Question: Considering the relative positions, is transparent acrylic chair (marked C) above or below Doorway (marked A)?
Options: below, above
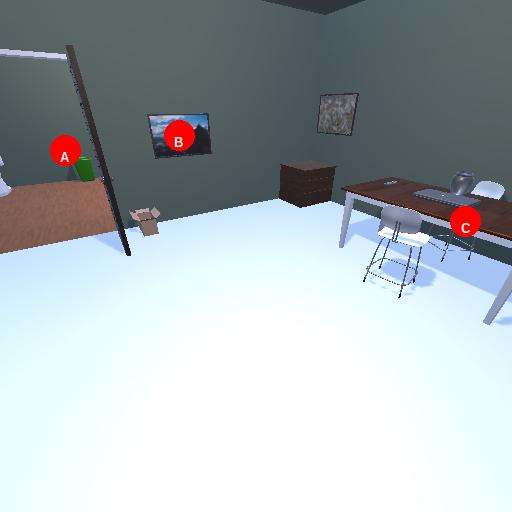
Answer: below